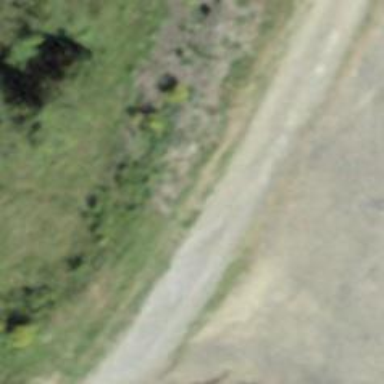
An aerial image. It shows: Downhill track with grade2 surface.